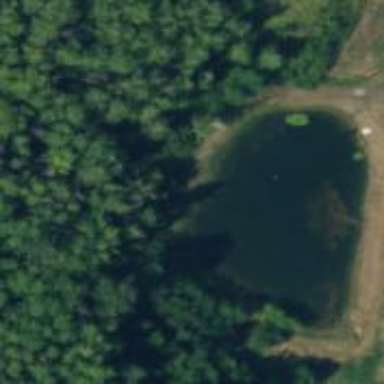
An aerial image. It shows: Pond with natural water.